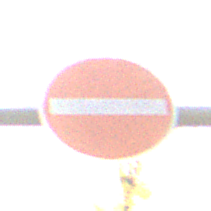
Verkehrszeichen: VerbotDerEinfahrt
Umgebung: Outdoor, Nature
Tageszeit: Midday
Wetter: Overcast
Licht: Natural
Jahreszeit: Autumn
Kontrast: LowContrast